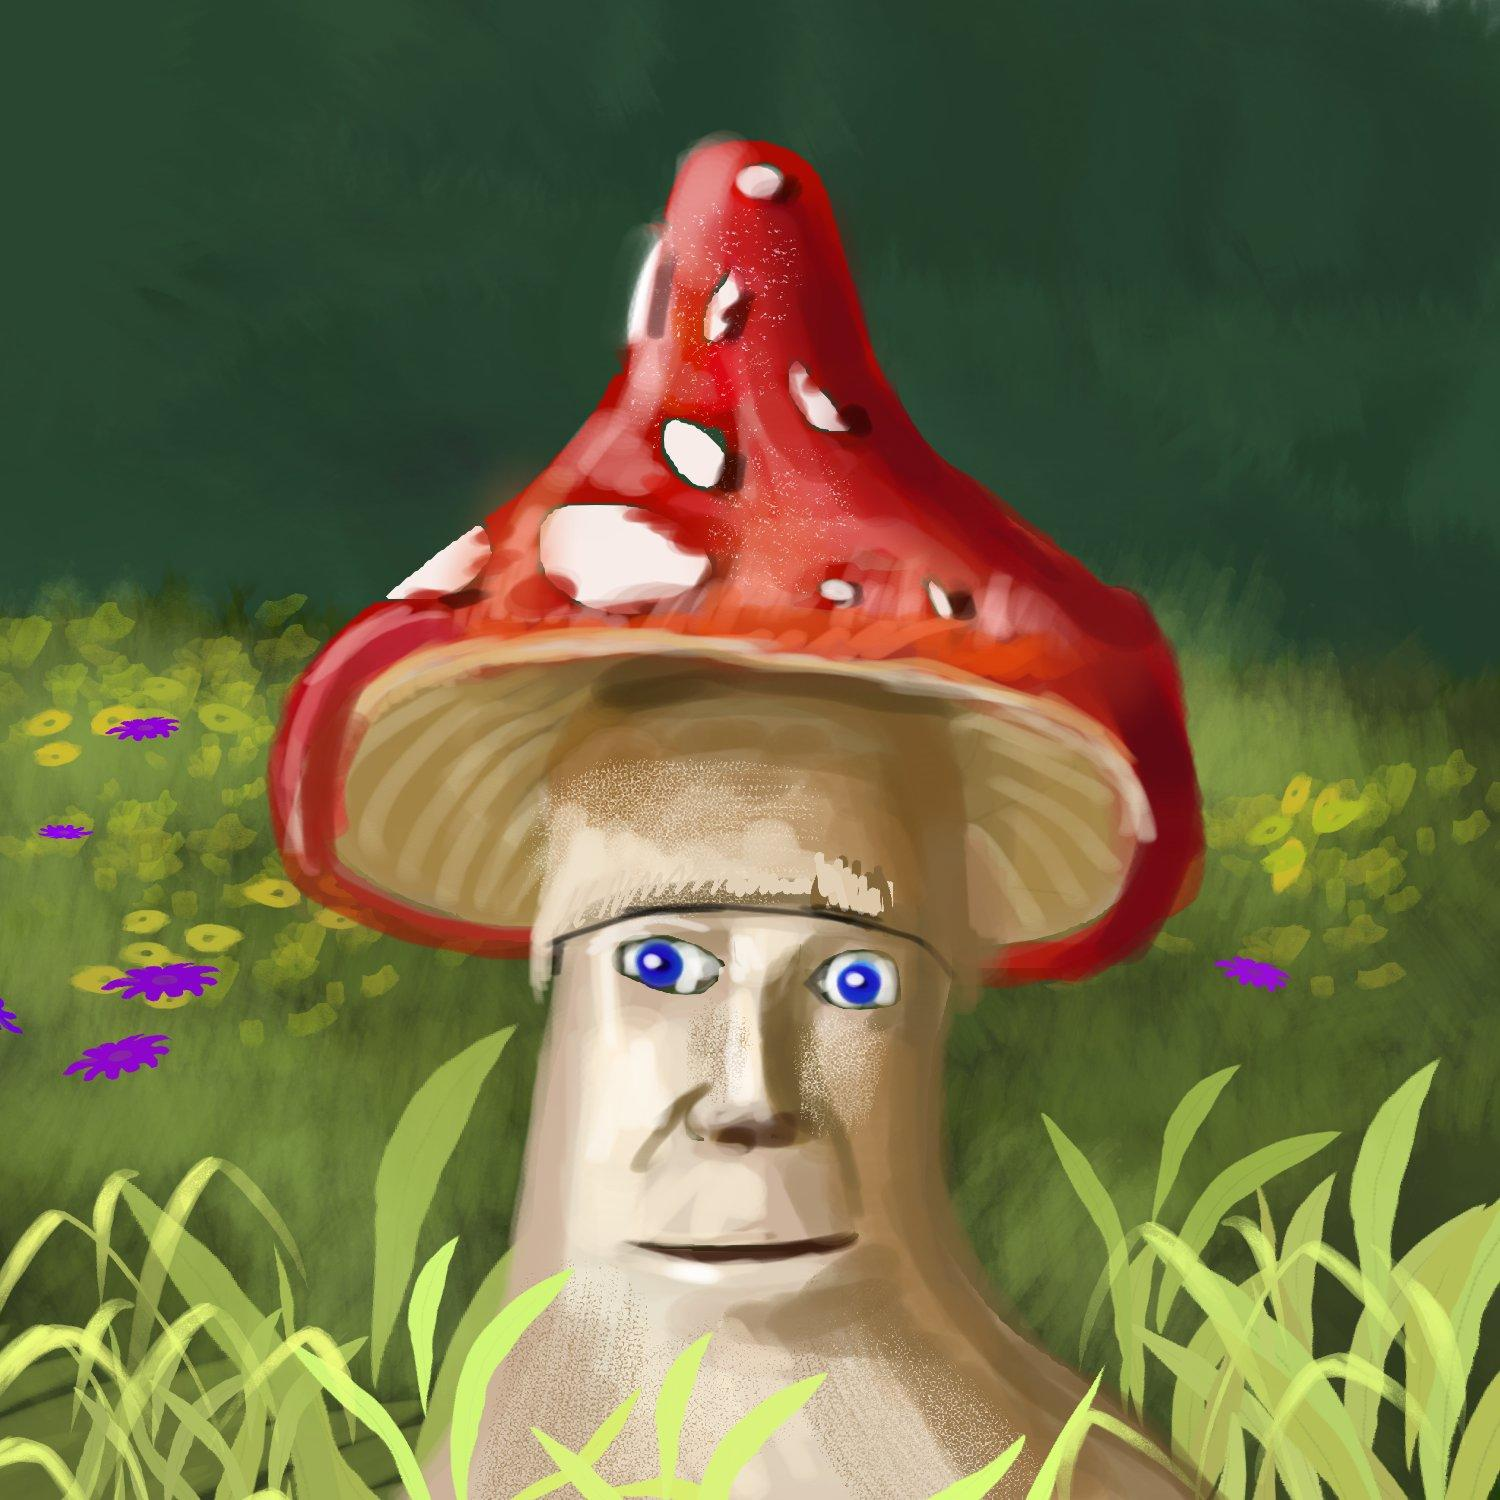
Label: 5_Wojak_with_Background